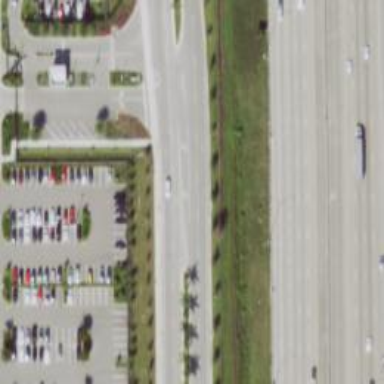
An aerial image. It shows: Left sidewalk along asphalt tertiary road.